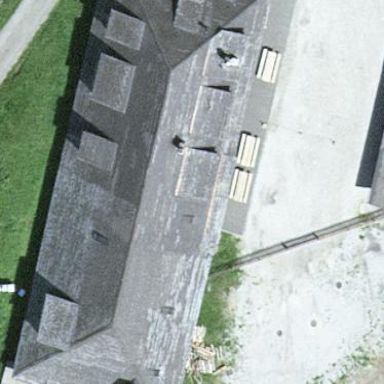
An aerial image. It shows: Cabin.